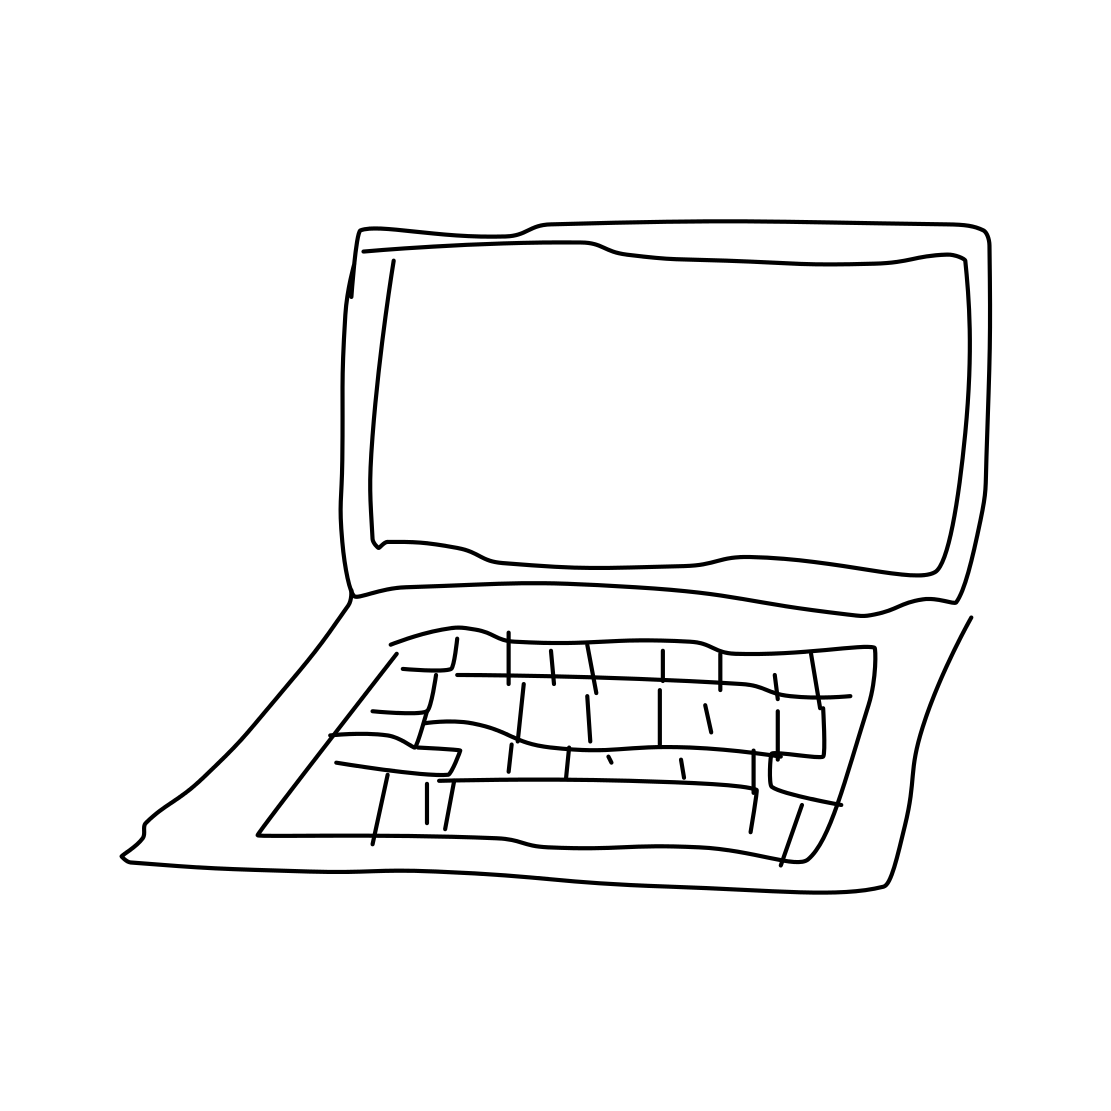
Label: laptop